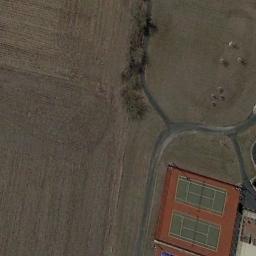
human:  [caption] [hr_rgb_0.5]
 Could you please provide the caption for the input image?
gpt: The tennis court is on the bare land .

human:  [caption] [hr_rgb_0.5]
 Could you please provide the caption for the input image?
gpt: There is a small tennis court on the left side of the building .

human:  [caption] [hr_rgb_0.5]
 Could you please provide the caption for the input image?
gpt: Tennis court near bare land .

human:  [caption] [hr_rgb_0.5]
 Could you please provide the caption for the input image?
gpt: The tennis courts are surrounded by grass .

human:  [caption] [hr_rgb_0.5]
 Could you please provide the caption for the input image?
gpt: The tennis court is beside a meadow .